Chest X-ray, AP view. Patient: 72 years old, sex M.
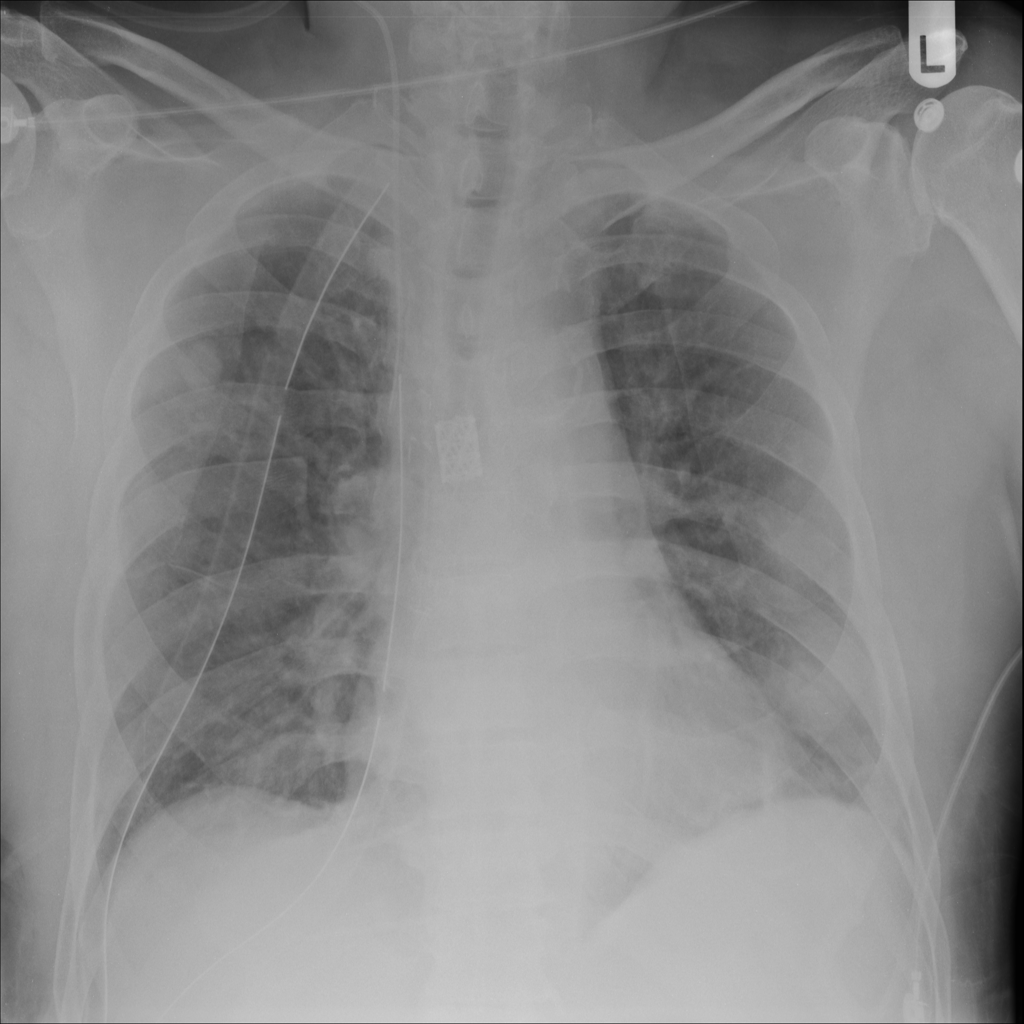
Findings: No Finding